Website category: university
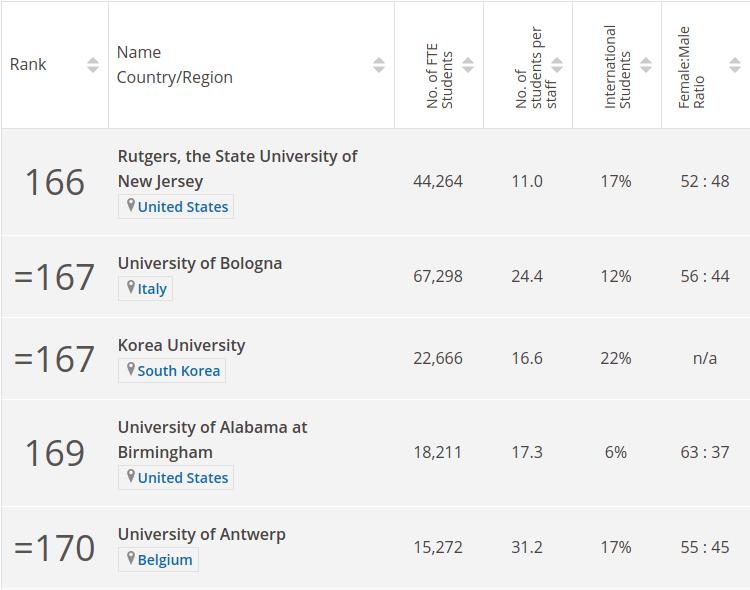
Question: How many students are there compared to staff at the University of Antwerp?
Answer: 31.2

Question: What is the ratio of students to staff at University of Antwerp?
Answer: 31.2

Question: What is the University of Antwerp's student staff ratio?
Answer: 31.2

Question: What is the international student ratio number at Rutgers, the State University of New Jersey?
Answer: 17%

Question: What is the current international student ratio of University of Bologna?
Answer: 12%

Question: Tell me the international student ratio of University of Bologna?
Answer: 12%

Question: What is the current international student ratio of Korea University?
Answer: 22%

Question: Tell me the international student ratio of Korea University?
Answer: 22%

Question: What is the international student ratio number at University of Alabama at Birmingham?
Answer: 6%

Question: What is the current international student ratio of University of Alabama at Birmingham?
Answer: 6%

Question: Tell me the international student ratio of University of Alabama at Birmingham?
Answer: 6%

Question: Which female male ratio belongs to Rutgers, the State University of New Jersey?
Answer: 52 : 48

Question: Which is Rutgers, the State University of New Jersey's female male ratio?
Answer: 52 : 48

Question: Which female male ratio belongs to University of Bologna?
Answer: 56 : 44

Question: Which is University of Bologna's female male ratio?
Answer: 56 : 44

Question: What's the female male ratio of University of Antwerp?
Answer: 55 : 45

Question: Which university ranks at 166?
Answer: Rutgers, the State University of New Jersey

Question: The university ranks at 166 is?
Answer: Rutgers, the State University of New Jersey

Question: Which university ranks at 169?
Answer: University of Alabama at Birmingham

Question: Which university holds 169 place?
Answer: University of Alabama at Birmingham

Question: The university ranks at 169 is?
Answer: University of Alabama at Birmingham

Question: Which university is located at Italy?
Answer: University of Bologna

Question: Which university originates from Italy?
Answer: University of Bologna

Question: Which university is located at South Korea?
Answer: Korea University

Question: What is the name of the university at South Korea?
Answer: Korea University

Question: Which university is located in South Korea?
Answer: Korea University

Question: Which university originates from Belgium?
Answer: University of Antwerp

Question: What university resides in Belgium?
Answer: University of Antwerp

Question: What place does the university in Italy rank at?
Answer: =167

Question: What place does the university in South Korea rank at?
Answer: =167

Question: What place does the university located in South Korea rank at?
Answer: =167

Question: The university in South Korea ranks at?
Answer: =167

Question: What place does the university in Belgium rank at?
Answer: =170

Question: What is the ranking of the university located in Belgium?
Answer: =170

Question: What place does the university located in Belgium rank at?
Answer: =170

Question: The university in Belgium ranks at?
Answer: =170

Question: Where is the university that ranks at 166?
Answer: United States

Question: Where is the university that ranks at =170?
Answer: Belgium

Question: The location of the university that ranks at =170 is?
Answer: Belgium